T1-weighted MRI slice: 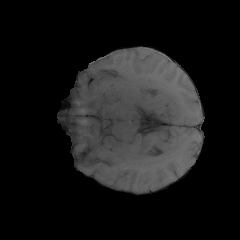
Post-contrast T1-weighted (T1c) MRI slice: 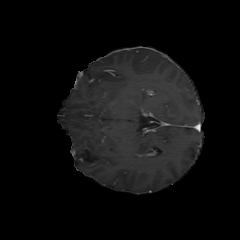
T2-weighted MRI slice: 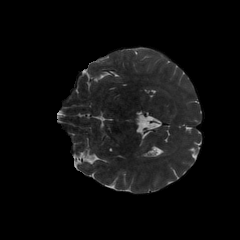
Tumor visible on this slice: yes